Question: My AreaChart with a category axis is behaving strange. First of all, the data goes way beyond the Y axis range. Secondly, the areacharts X axis doesn't start at the far left(first tick) , but on the second tick?

This is a MVCE:
'''
public class FXMLDocumentController implements Initializable {
@FXML
StackedAreaChart st;
@FXML
private Label label;
@Override
public void initialize(URL url, ResourceBundle rb) {
// TODO
}
@FXML
private void handleButtonAction(ActionEvent event) {
ObservableList<XYChart.Data> xyList1
= FXCollections.observableArrayList(
new XYChart.Data<>("austria", 30),
new XYChart.Data<>("rr", 40),
new XYChart.Data<>("zz", 40),
new XYChart.Data<>("zq", 50),
new XYChart.Data<>("zr", 33),
new XYChart.Data<>("zw", 44));
st.setAnimated(false);
XYChart.Series series1 = new XYChart.Series(xyList1);
st.getData().addAll(series1);
}
}
'''
If I remove this line:
'''
new XYChart.Data<>("zq", 50)
'''
the range is ok, but the tick still look strange.
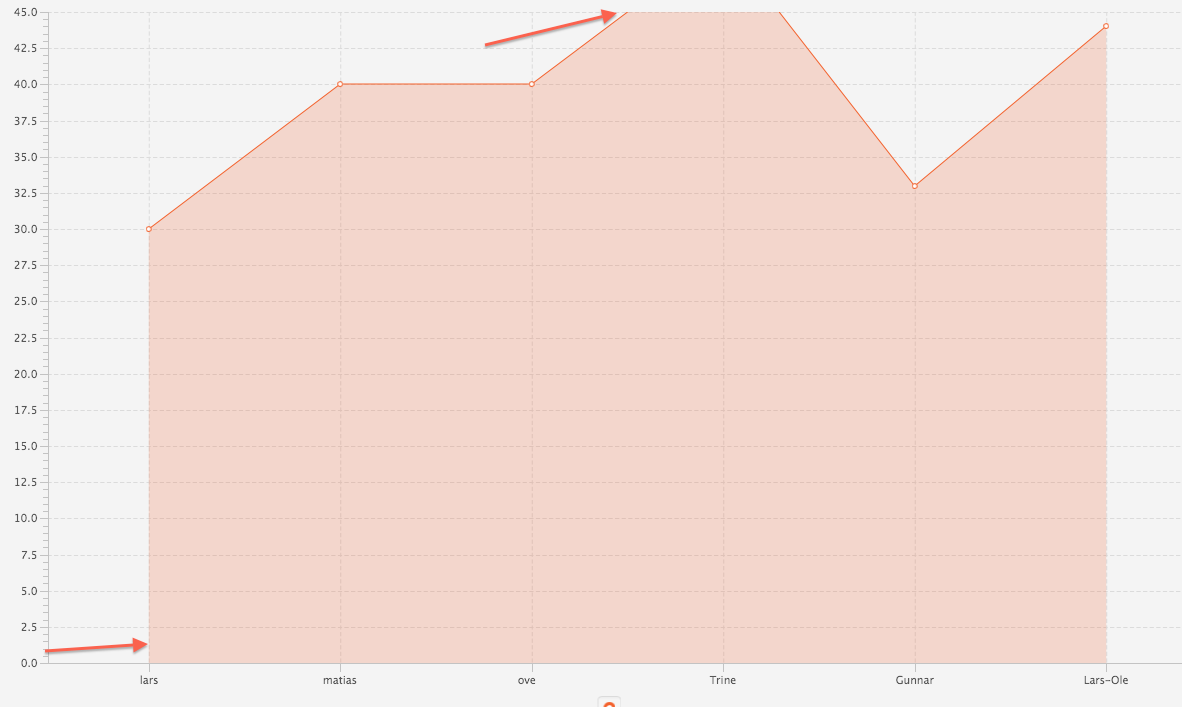
Answer: We have again the same bug as we've already found <URL>. Only the last value is taking into account to calculate the chart Y range. So any previous bigger values are not properly shown.
A workaround for this is set auto range to false, and manually take care of it:
'''
@FXML StackedAreaChart<String, Integer> st;
@FXML NumberAxis yAxis;
@FXML
public void handleButtonAction(ActionEvent e){
ObservableList<XYChart.Data<String,Integer>> xyList1
= FXCollections.observableArrayList(
new XYChart.Data<>("austria", 30),
new XYChart.Data<>("rr", 40),
new XYChart.Data<>("zz", 40),
new XYChart.Data<>("zq", 50),
new XYChart.Data<>("zr", 33),
new XYChart.Data<>("zw", 44));
st.setAnimated(false);
XYChart.Series series1 = new XYChart.Series(xyList1);
st.getData().addAll(series1);
yAxis.setAutoRanging(false);
yAxis.setLowerBound(Math.min(0,
xyList1.stream().mapToInt(d->d.getYValue()).min().getAsInt()));
yAxis.setUpperBound(xyList1.stream().mapToInt(d->d.getYValue()).max().getAsInt());
yAxis.setTickUnit((yAxis.getUpperBound()-yAxis.getLowerBound())/10);
}
'''
where in your FXML file you provide an 'fx:id' for the Y axis:
'''
<StackedAreaChart fx:id="st">
<xAxis>
<CategoryAxis side="BOTTOM" />
</xAxis>
<yAxis>
<NumberAxis fx:id="yAxis" side="LEFT" />
</yAxis>
</StackedAreaChart>
'''